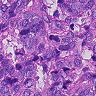
Metastatic tissue present: yes